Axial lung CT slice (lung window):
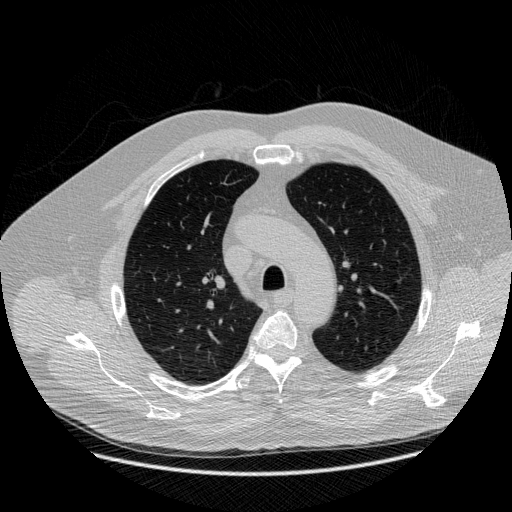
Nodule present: no